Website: home-depot
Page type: billing-address
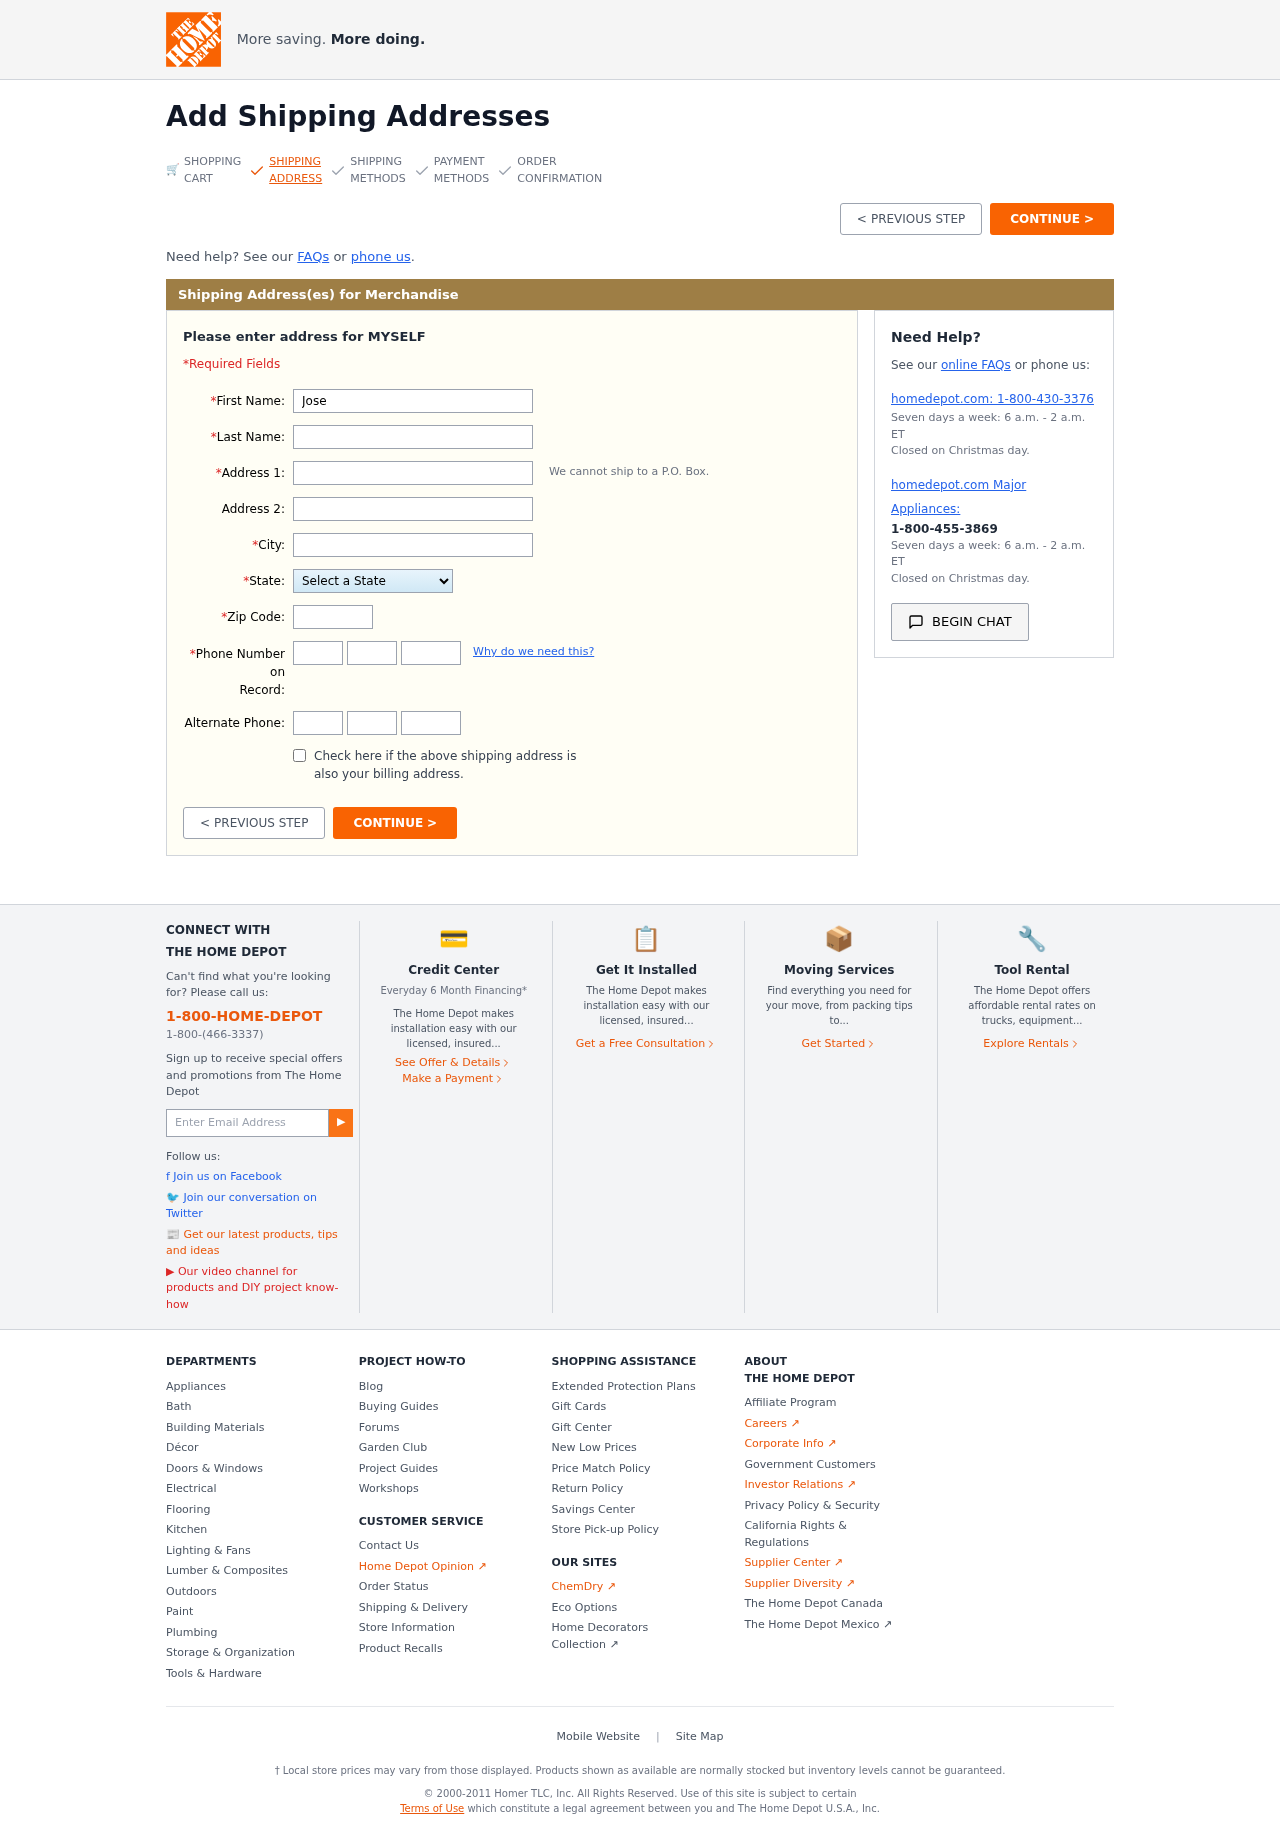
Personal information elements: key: PII_STATE
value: California
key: PII_FIRSTNAME
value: Joseph
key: PII_LASTNAME
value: Benson
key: PII_STREET
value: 3543 Natalie Terrace
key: PII_CITY
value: South Geraldton
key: PII_POSTCODE
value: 08529
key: PII_PHONE_AREA
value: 754
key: PII_PHONE_PREFIX
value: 424
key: PII_PHONE_LINE
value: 7927